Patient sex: M
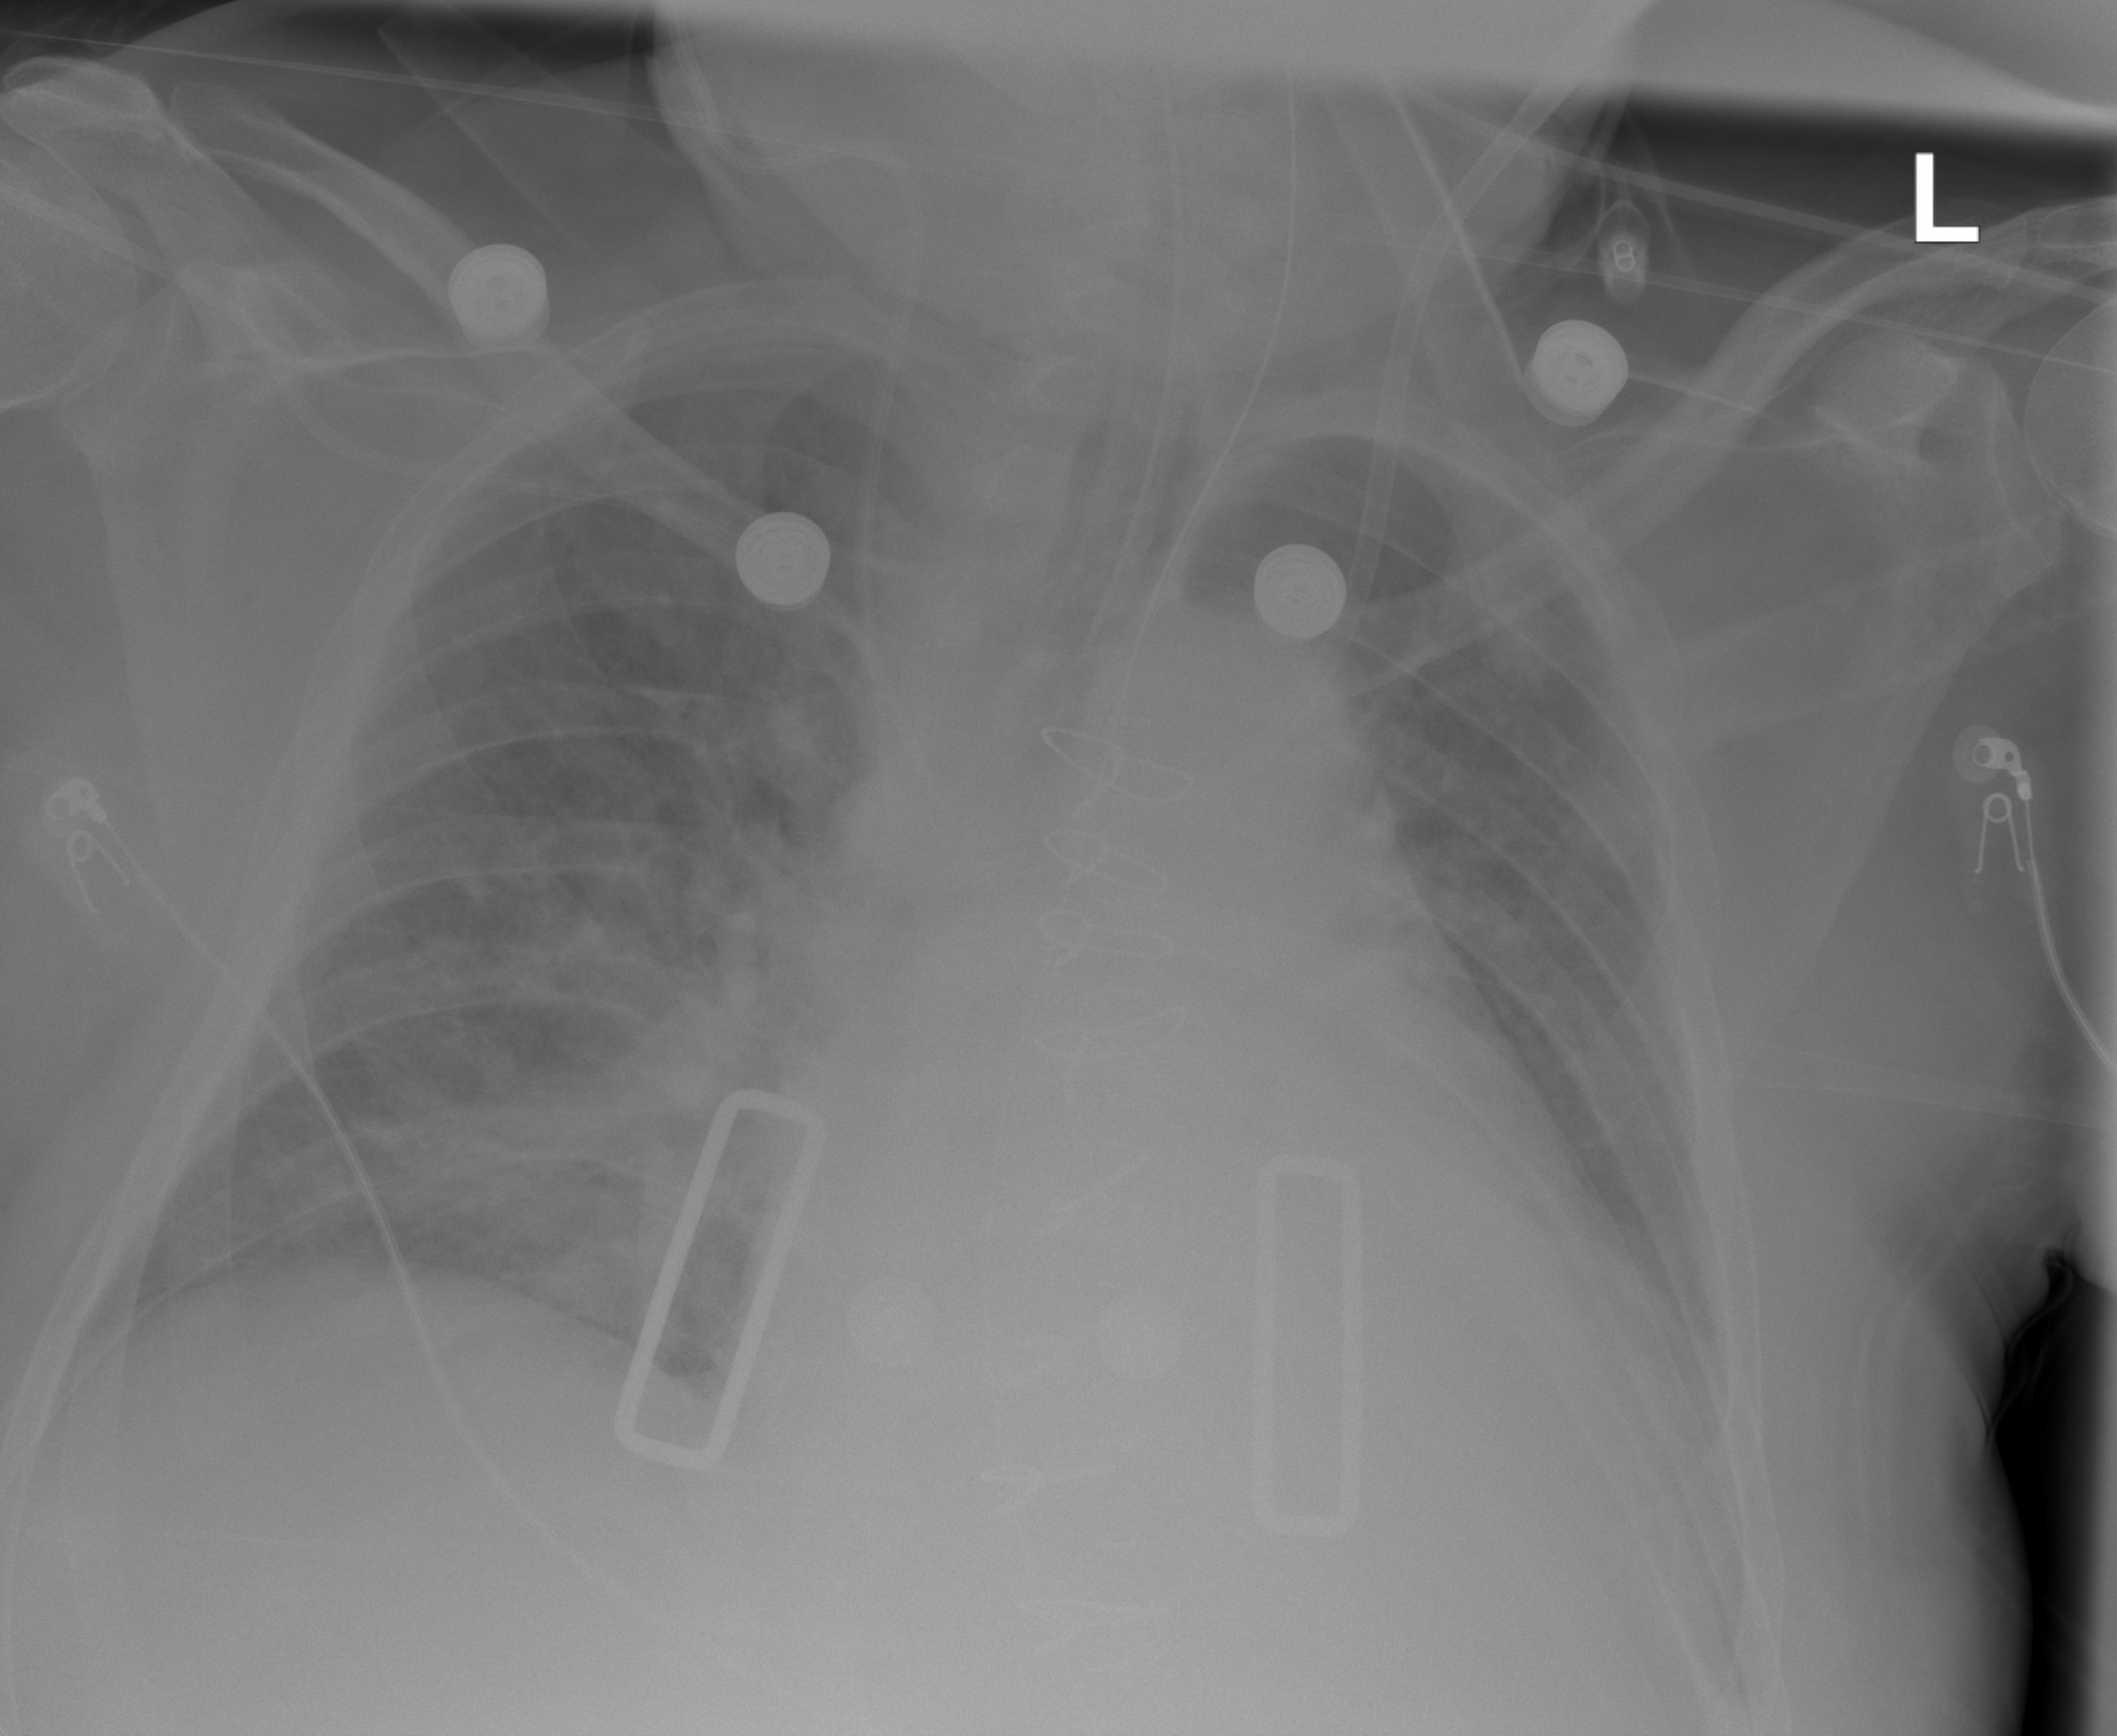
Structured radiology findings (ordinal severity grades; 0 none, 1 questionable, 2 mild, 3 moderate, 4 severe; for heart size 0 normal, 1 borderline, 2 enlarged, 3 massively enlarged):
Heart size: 2
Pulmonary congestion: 2
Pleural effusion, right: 0
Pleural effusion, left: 2
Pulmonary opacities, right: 2
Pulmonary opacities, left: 0
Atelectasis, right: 0
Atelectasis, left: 2